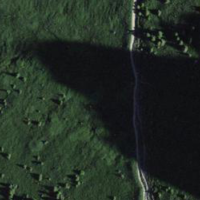
EUNIS habitat code: 24
Species observed at this site:
Turdus torquatus
Corvus corax